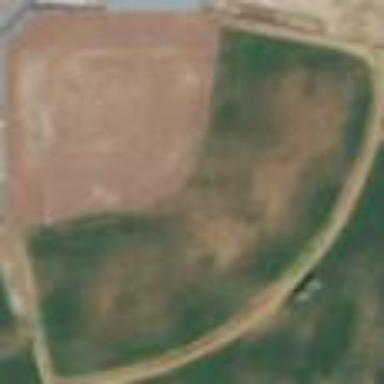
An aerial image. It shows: Baseball pitch for leisure land activities.